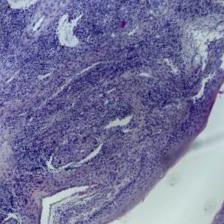
Diagnosis: OSCC